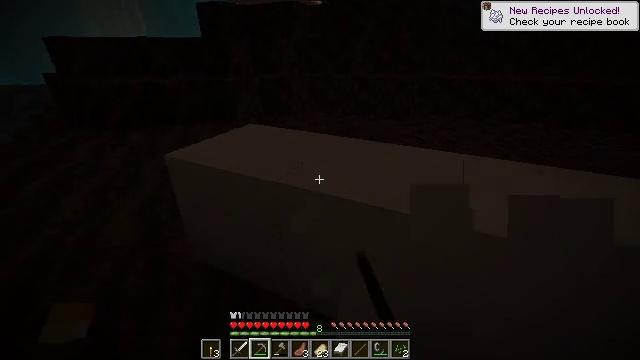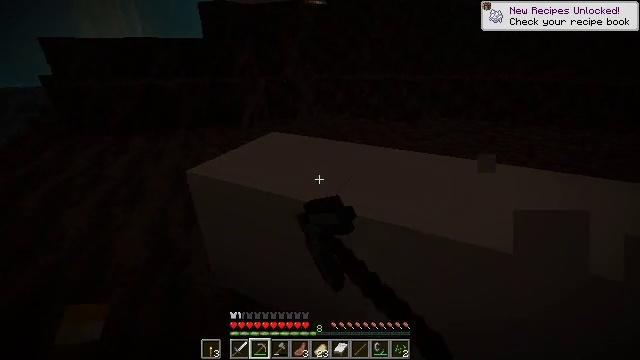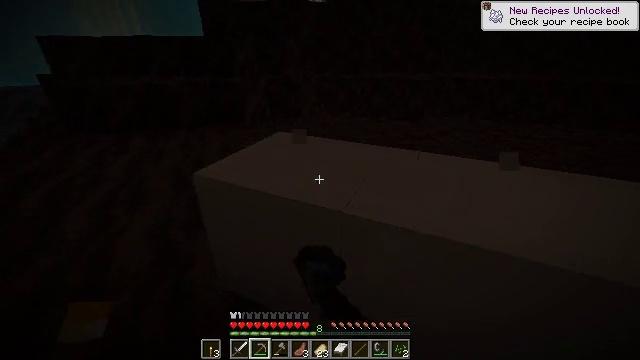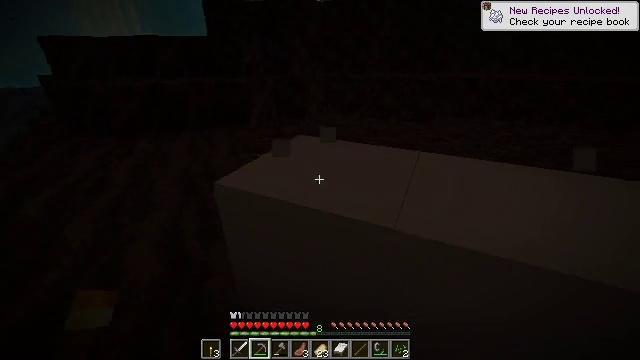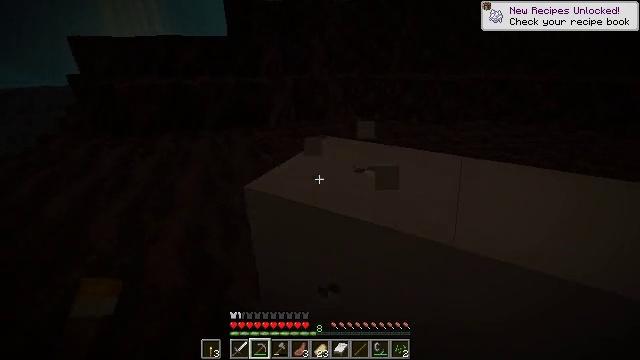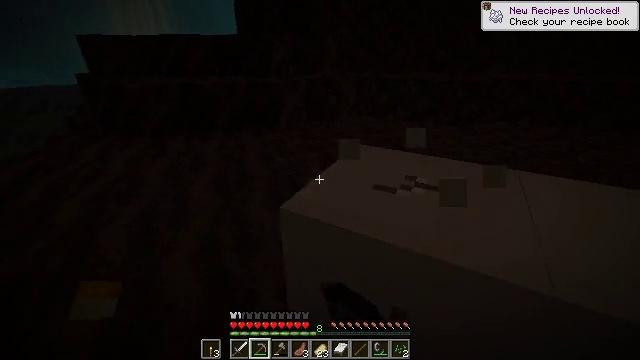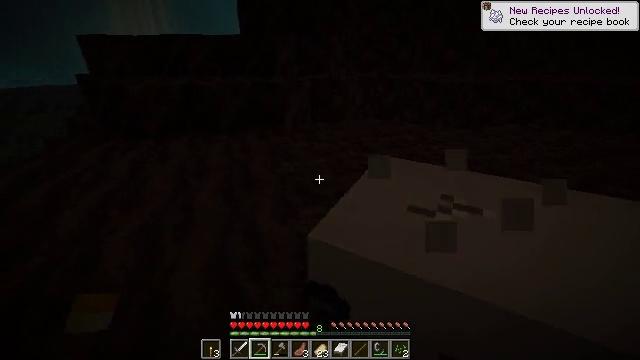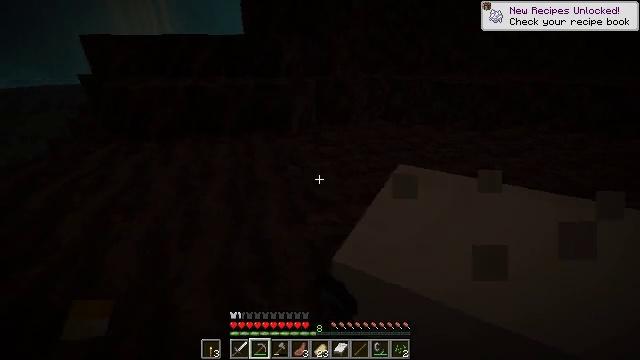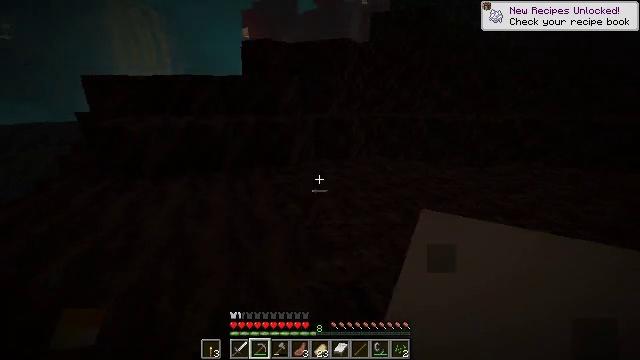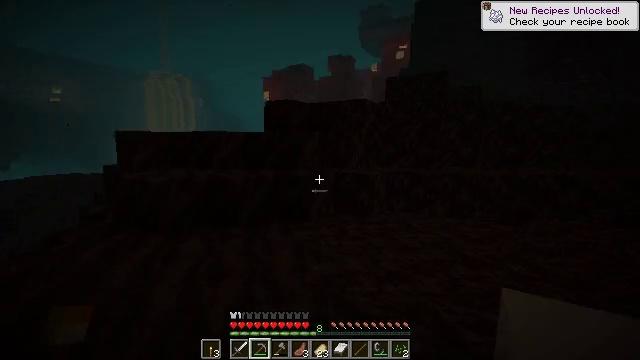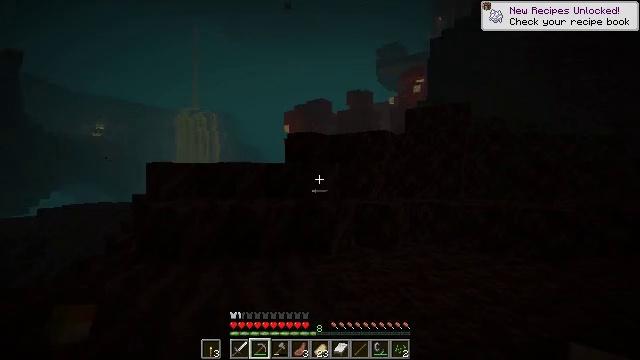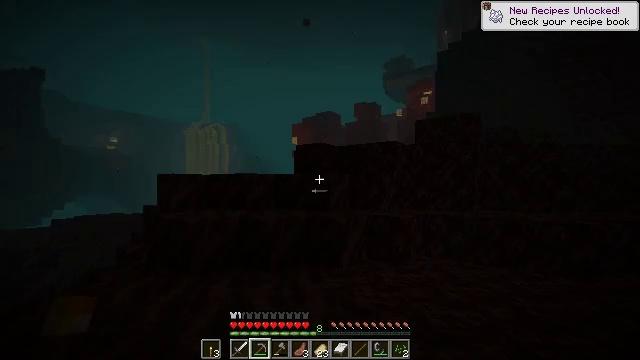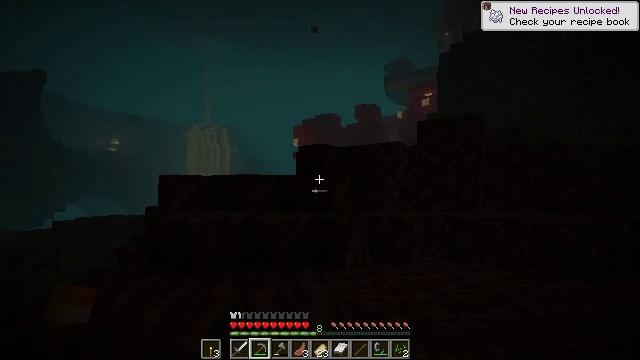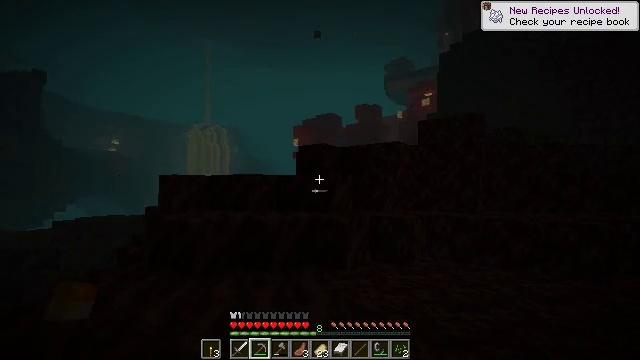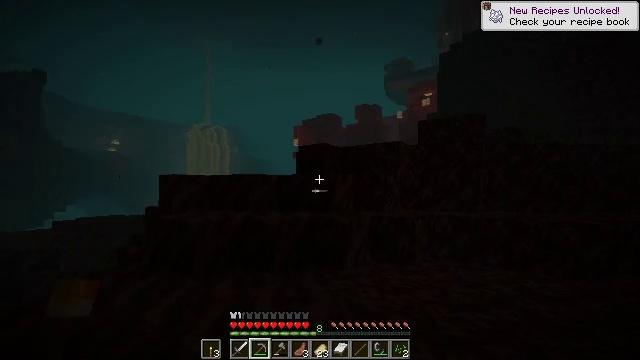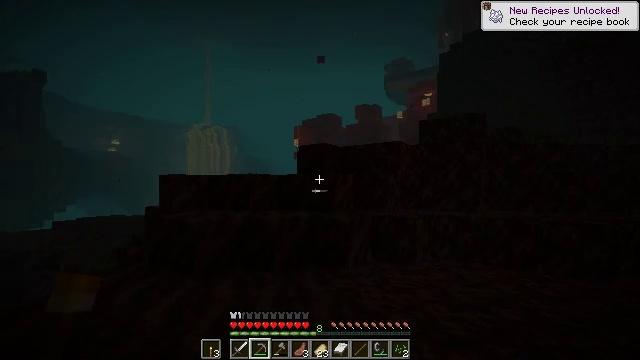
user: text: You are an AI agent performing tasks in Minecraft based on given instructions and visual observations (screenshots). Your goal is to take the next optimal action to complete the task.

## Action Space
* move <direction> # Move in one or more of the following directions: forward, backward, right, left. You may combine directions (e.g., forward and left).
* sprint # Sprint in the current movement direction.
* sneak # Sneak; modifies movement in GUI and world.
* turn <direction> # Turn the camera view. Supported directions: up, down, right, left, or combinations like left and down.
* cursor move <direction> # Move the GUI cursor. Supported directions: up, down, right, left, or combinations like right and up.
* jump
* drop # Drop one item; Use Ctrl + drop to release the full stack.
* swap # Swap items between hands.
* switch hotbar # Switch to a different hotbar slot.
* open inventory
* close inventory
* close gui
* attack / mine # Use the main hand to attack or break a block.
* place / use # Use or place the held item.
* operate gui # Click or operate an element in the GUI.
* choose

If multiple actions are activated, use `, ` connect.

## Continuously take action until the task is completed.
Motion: motion action
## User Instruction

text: Collect bone block by breaking it.
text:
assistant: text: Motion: move forward and move left, attack / mine
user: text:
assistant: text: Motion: move forward and move left, attack / mine
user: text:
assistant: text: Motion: move forward and move left, attack / mine
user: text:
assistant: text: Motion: move forward and move left, turn left, attack / mine
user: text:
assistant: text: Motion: move forward and move left, turn left, attack / mine
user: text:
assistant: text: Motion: move forward and move left, attack / mine
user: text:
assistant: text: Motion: move forward and move left, attack / mine
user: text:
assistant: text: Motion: move forward and move left, turn right and up, attack / mine
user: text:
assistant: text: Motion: move forward and move left, turn left and up, attack / mine
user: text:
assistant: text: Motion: turn left and up, attack / mine
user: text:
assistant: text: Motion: turn left and up, attack / mine
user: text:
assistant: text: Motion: attack / mine
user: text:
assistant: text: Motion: attack / mine
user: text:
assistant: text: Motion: attack / mine
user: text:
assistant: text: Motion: attack / mine
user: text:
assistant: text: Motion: attack / mine
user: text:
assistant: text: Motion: attack / mine
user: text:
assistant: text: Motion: attack / mine
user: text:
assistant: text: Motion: attack / mine
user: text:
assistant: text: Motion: attack / mine
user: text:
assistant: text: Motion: attack / mine
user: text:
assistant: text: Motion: no_op
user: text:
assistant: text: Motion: no_op
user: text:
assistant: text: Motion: no_op
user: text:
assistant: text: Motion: move left, turn right
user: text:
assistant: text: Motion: move left, turn right and down
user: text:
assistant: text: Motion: move left, turn right
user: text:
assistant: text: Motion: move left, turn right and up
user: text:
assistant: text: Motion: move left, turn right and up
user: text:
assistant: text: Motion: move back and move left, turn right and up